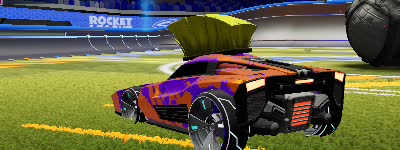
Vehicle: breakout